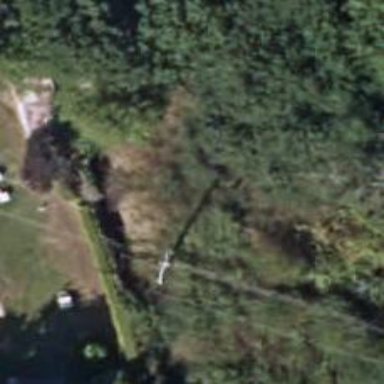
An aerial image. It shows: Minor power line.